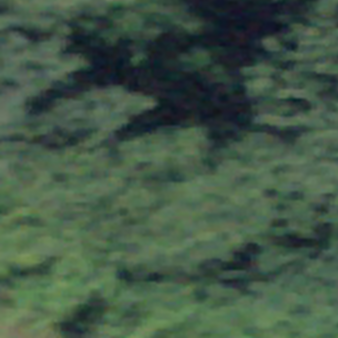
Label: other